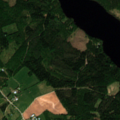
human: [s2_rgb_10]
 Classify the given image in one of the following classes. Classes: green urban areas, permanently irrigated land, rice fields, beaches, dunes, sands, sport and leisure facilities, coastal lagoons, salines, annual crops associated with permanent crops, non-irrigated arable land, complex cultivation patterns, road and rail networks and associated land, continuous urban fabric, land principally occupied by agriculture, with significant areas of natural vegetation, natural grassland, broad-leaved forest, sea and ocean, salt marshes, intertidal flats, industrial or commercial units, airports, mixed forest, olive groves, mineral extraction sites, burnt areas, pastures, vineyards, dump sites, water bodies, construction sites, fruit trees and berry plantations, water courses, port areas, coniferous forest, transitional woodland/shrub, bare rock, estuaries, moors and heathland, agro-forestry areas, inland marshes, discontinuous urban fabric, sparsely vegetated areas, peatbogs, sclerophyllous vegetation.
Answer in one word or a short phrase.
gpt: land principally occupied by agriculture, with significant areas of natural vegetation, broad-leaved forest, coniferous forest, mixed forest, water bodies